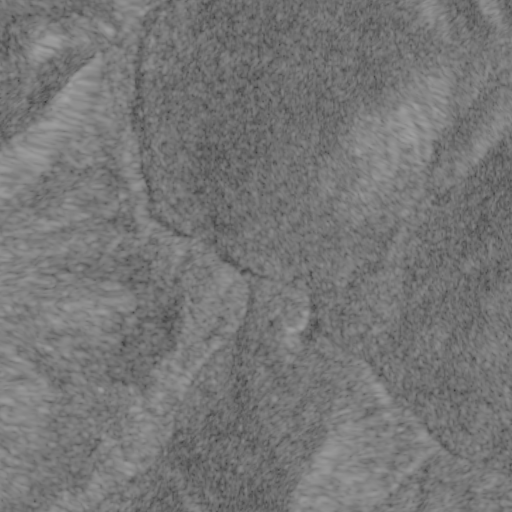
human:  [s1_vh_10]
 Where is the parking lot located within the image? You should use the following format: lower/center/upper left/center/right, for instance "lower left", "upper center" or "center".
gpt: The parking lot is located in the center right of the image.
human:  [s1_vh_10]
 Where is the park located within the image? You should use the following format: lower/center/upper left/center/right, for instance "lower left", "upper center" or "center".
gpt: There is no park in the image.

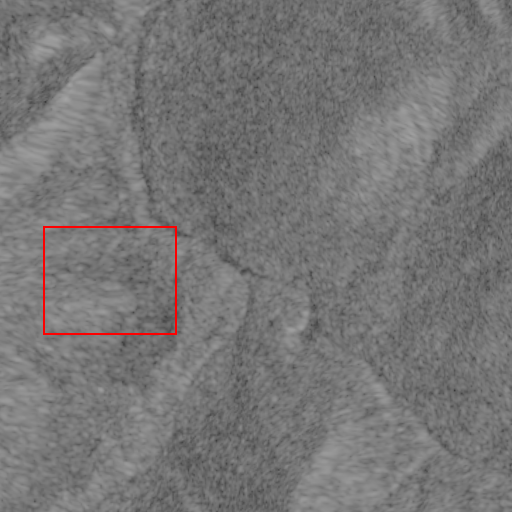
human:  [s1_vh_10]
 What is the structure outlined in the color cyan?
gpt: There is no cyan outline.
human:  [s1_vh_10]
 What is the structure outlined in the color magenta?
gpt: There is no structure outlined in magenta.